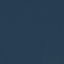
Land use / land cover class: SeaLake